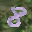
Label: 8